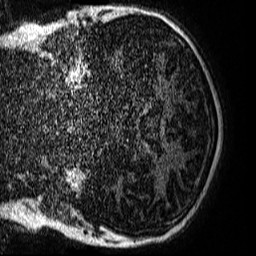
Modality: MP2RAGE
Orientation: coronal
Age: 13
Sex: male
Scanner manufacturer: siemens
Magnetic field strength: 3 T
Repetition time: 4 s
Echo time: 0.00299 s